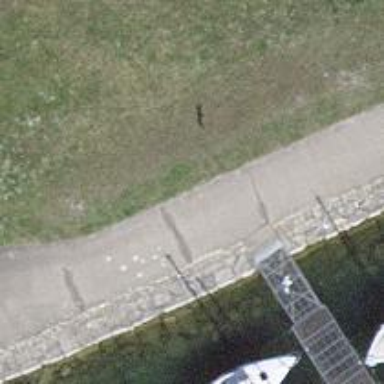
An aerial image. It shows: Man-made pier.